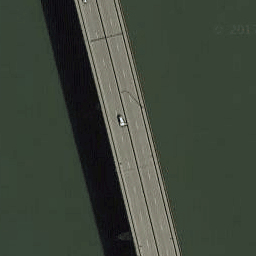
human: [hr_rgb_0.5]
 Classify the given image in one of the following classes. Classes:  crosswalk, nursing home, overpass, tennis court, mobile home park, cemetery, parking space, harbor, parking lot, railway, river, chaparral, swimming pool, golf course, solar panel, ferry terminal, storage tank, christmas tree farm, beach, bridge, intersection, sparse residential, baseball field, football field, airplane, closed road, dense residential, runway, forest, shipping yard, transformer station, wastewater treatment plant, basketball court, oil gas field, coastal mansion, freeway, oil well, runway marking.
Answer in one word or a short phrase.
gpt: bridge